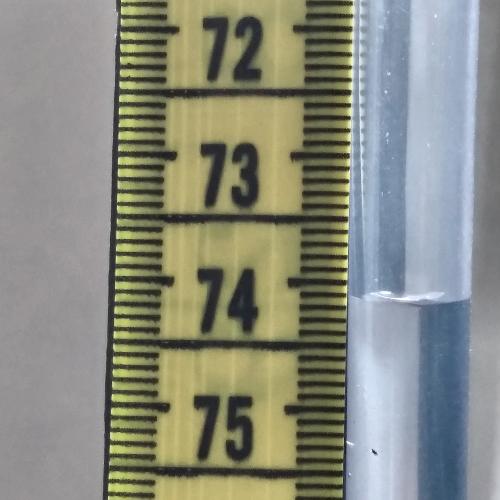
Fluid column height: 74.1 cm